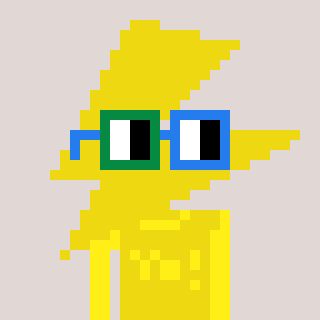
a pixel art character with square green and blue glasses, a lightning bolt-shaped head and a yellow-colored body on a warm background